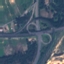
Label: Highway